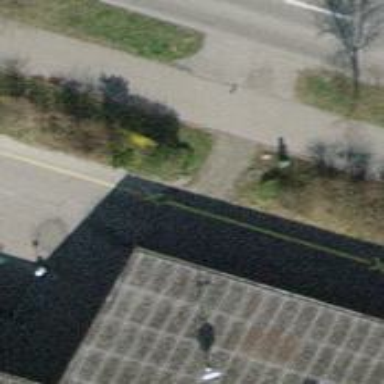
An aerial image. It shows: Footway covered with grass pavers.